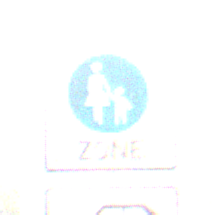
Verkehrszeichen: BeginnFussgaengerzone
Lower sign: MehrspurigeFahrzeugeFrei1
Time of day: SunriseSunset
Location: Outdoor (Urban)
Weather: PartlyCloudy
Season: Autumn
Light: Natural